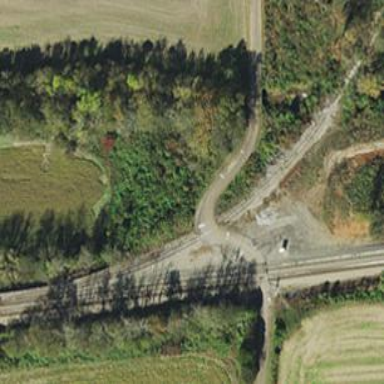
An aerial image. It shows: Level crossing along the railway.